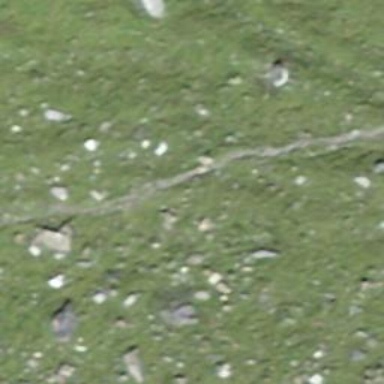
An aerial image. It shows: Path.